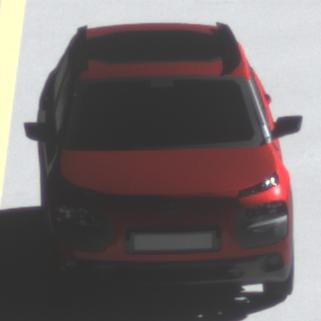
Make: Citroen
Model: C4 Cactus PureTech 75
Detailed model: C4 Cactus
Model produced from: 2014/09
Model produced until: 2015/03
Doors: 5
Color: red
Road condition: dry road
Daytime: morning or afternoon
Contrast: high contrast